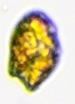
Label: Akashiwo